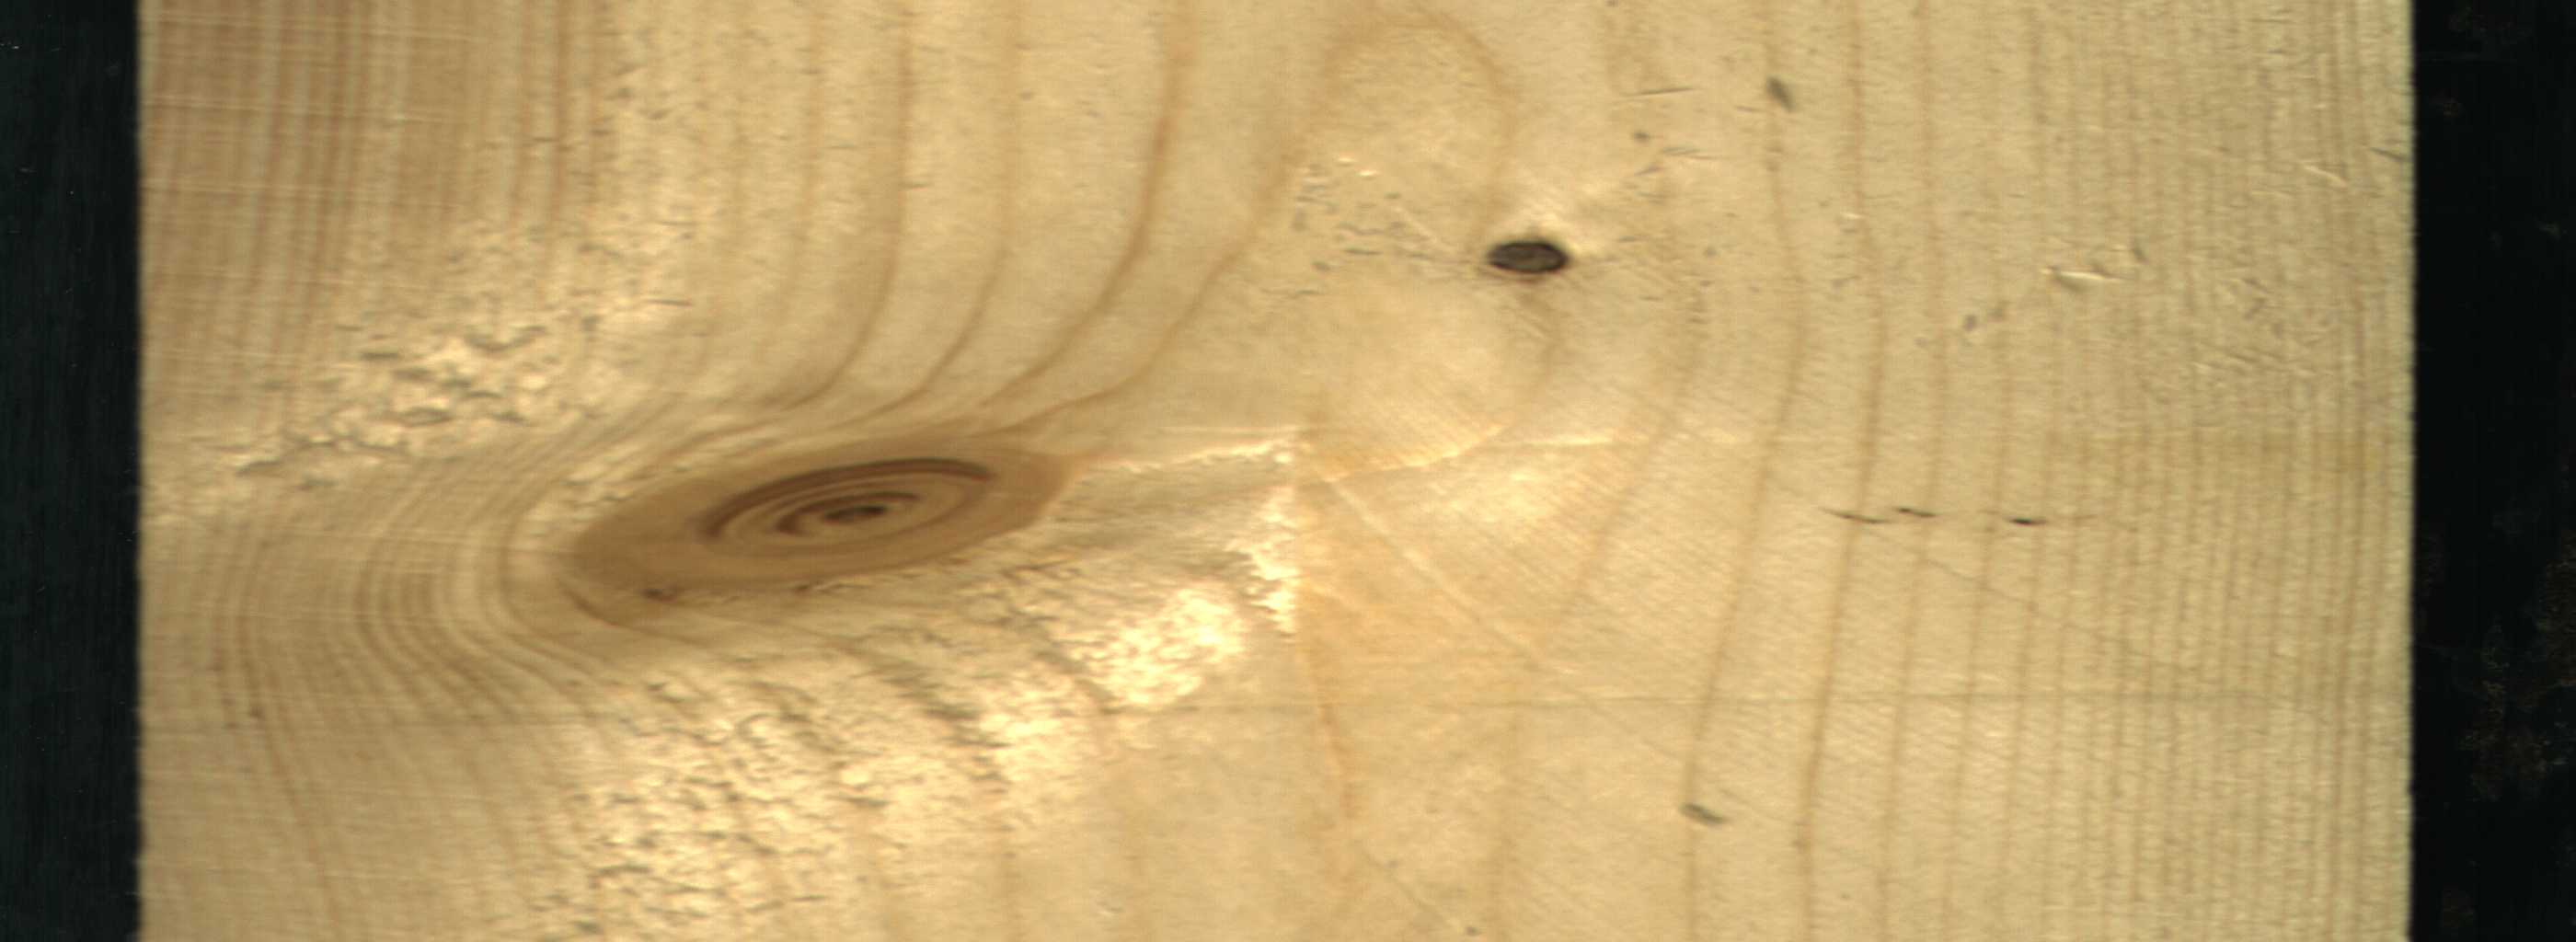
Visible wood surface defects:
Dead_Knot
Live_Knot